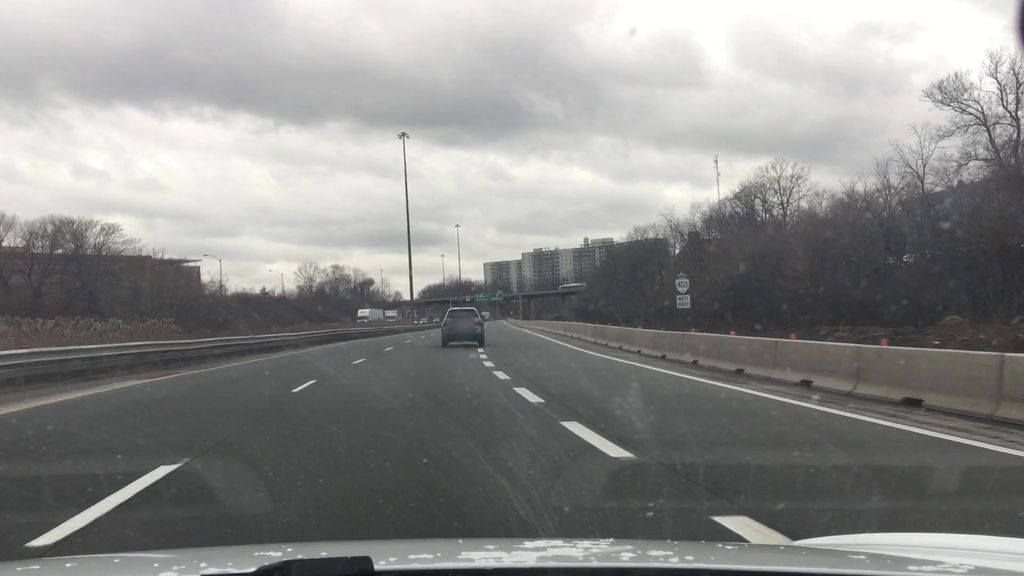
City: hamilton